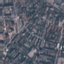
Land use / land cover: Residential